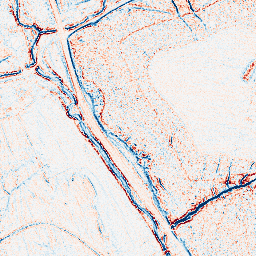
Category: edge_preserving
Decomposition family: anisotropic_diffusion
Decomposition parameters: iterations: 5
kappa: 10
gamma: 0.05
Upsampling method: bilinear
Upsampling parameters: scale: 2
Upsampling scale: 2